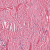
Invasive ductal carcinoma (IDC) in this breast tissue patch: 0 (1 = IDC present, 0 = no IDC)